Aerial crown-view tile of a tropical tree (Barro Colorado Island, Panama), acquired 20250616:
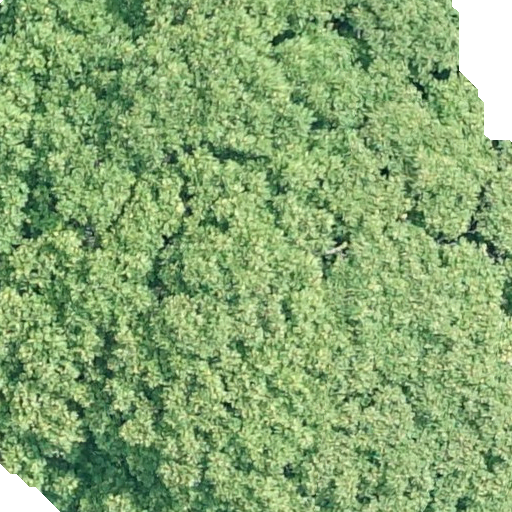
Species: Dipteryx oleifera
GBIF accepted scientific name: Dipteryx oleifera
Crown area: 504.009 m²